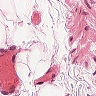
Metastatic tissue present: no